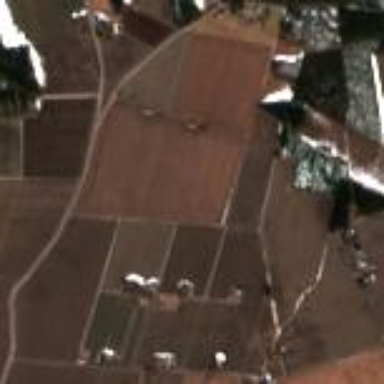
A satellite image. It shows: Picturesque farmland scene.